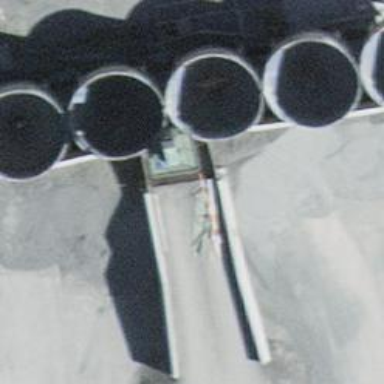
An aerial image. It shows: Wall barrier.